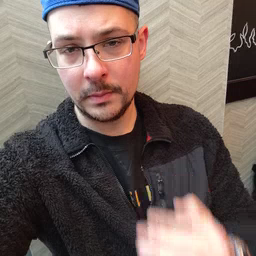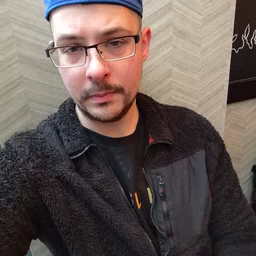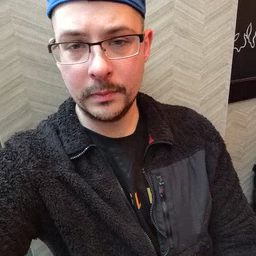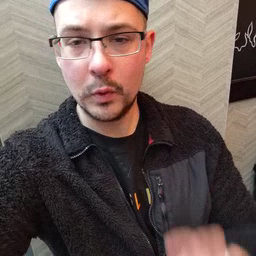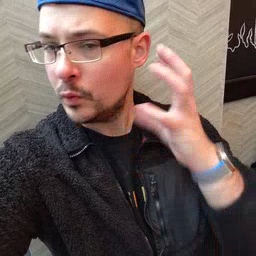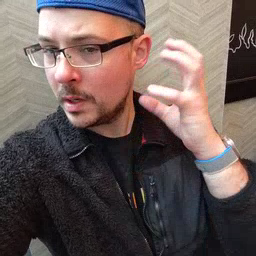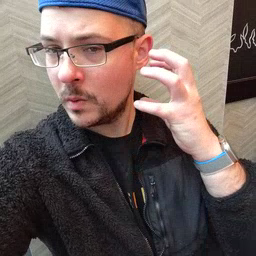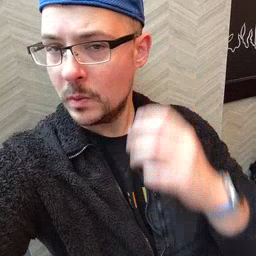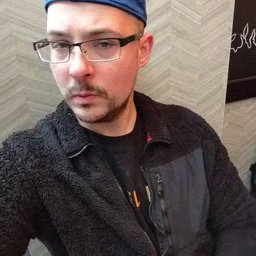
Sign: radio